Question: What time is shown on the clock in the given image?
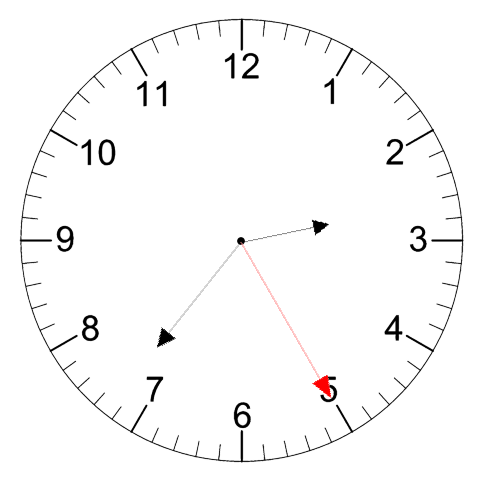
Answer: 02:36:25